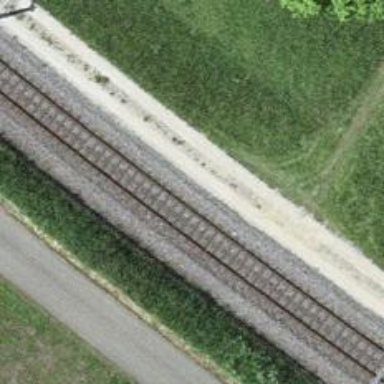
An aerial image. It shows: Single railway track with electrification through contact line.